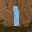
Label: 1